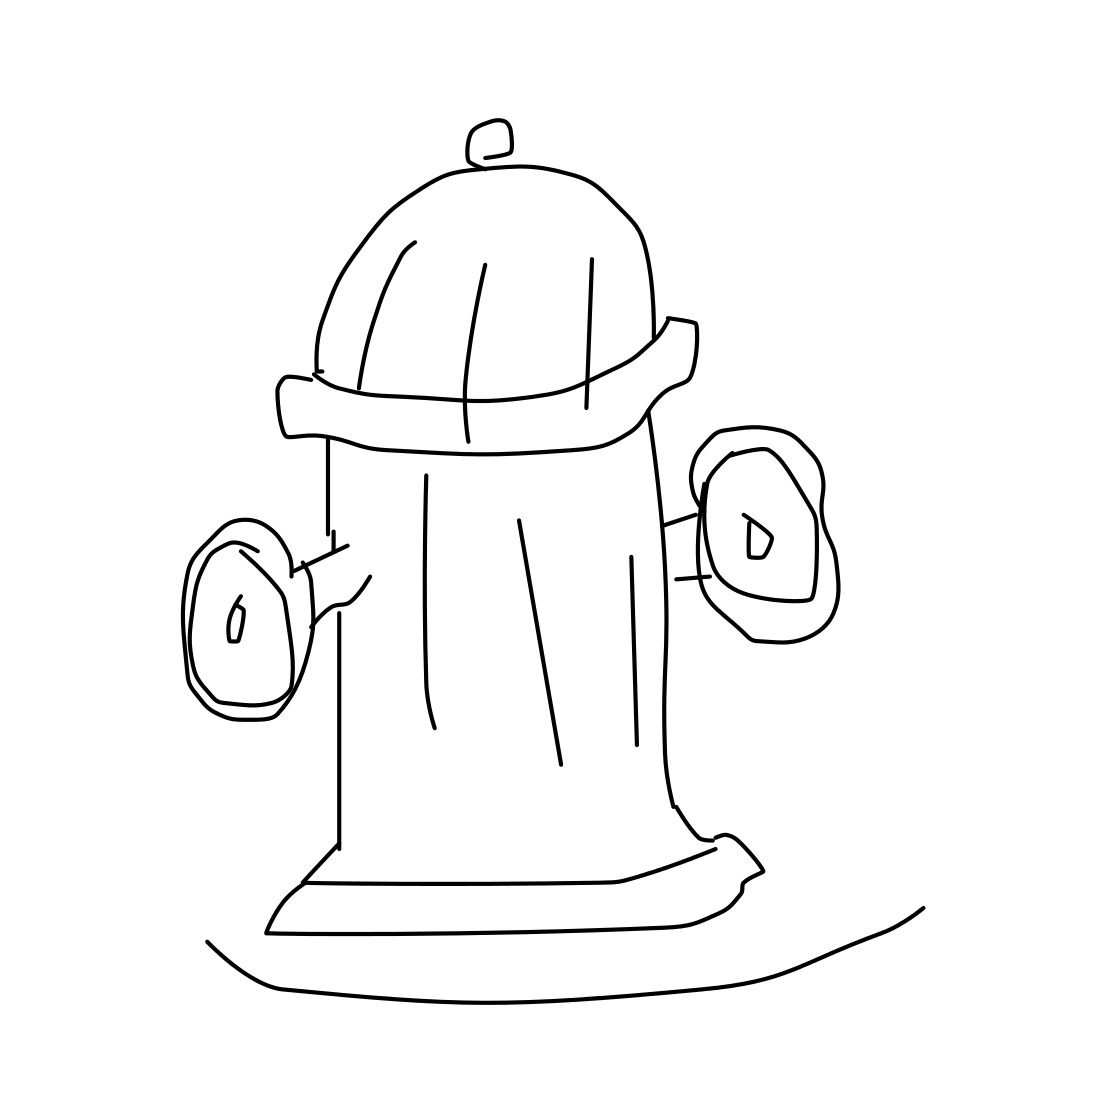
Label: fire hydrant